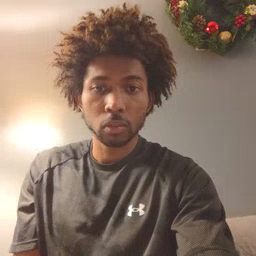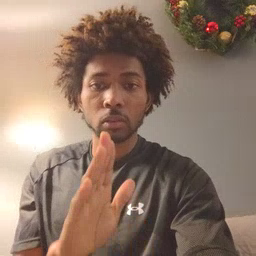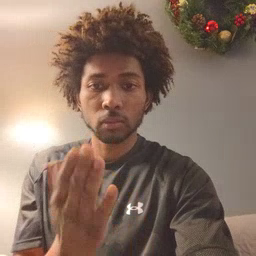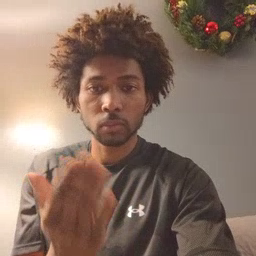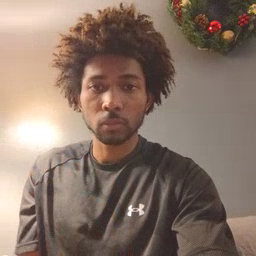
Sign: book